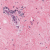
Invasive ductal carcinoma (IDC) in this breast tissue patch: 0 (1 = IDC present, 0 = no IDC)